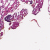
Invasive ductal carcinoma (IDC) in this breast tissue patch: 0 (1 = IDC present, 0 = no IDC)